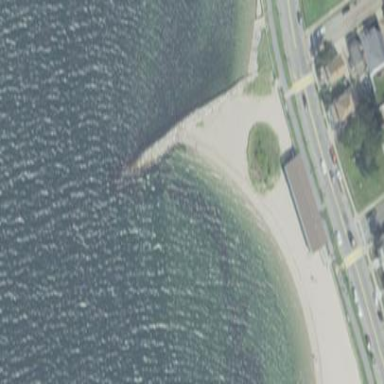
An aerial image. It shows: Groyne structure.